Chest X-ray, AP view. Patient: 37 years old, sex M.
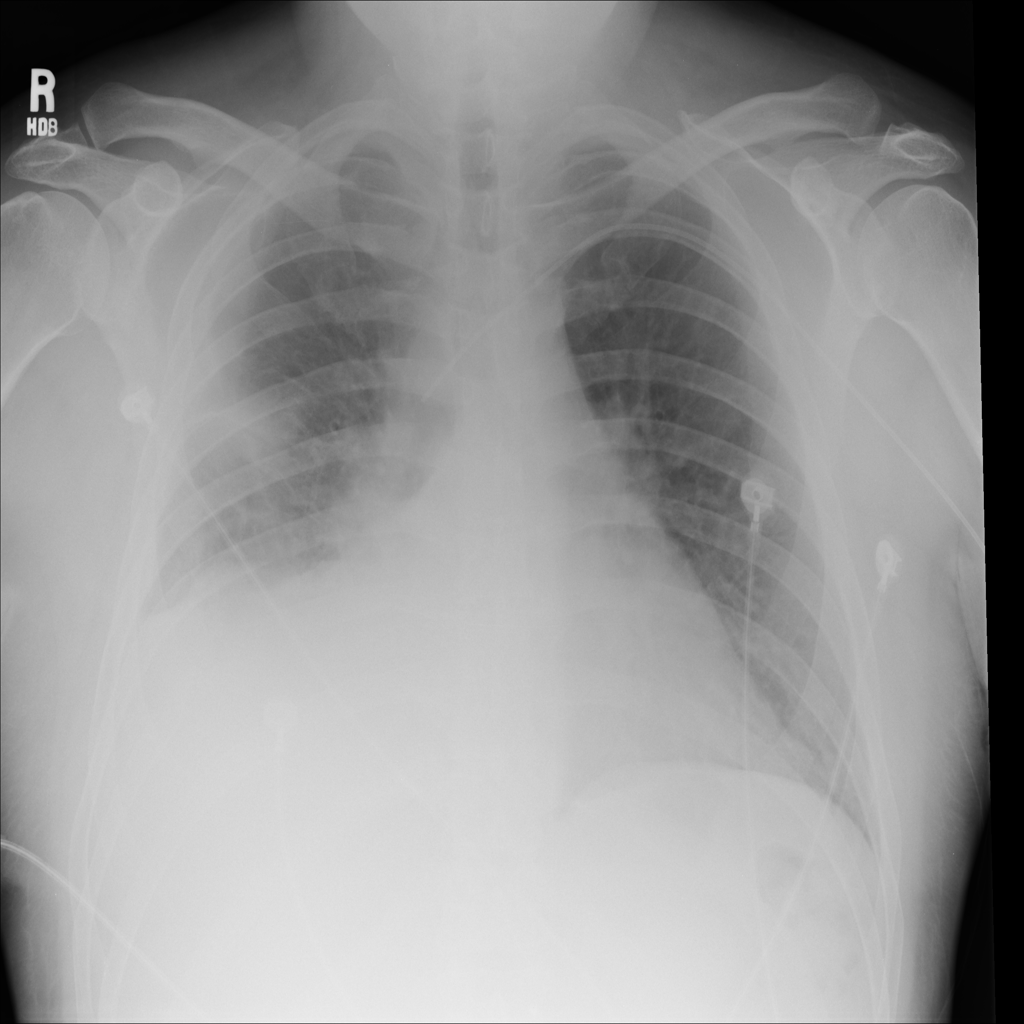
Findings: Consolidation, Pleural_Thickening